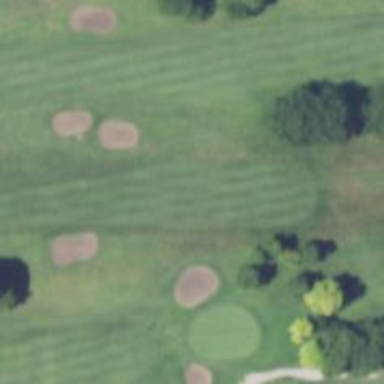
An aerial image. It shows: View of golf hole.